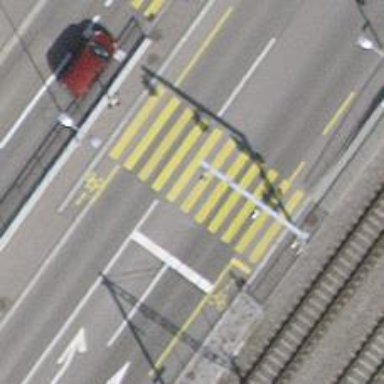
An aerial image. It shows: Zebra crossing with traffic signals.